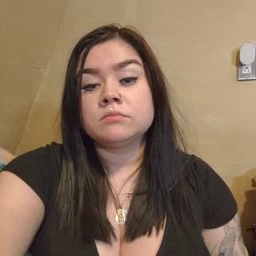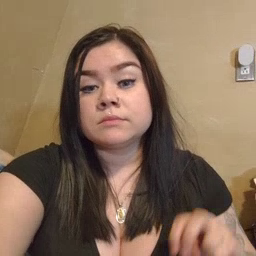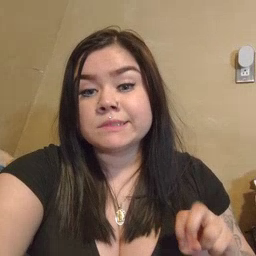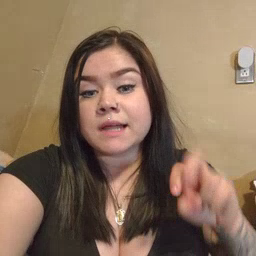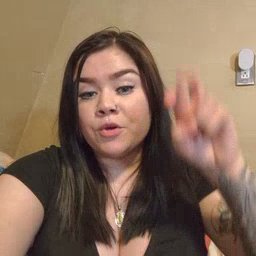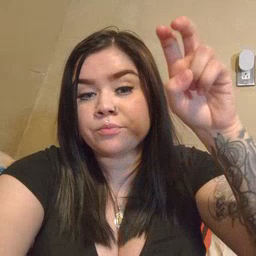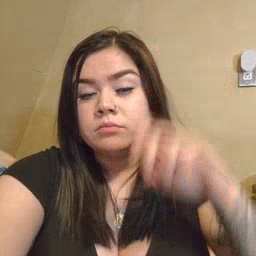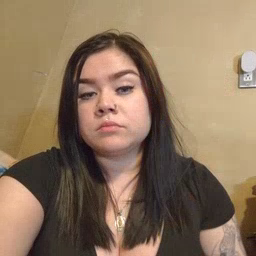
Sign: stairs